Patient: sex M, age 49
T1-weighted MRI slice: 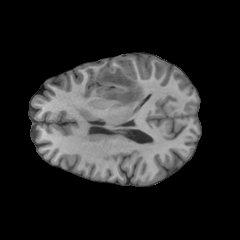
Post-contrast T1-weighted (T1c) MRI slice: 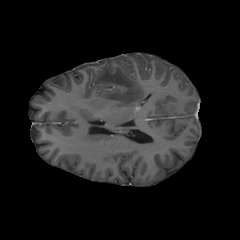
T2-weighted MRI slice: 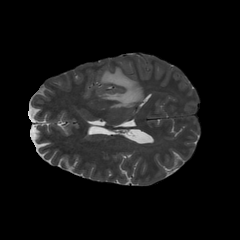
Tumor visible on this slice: yes
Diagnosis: Glioblastoma, IDH-wildtype
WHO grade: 4